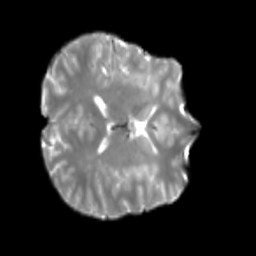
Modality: T2w
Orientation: axial
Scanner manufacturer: siemens
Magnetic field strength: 3 T
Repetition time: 4 s
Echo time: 0.0594 s